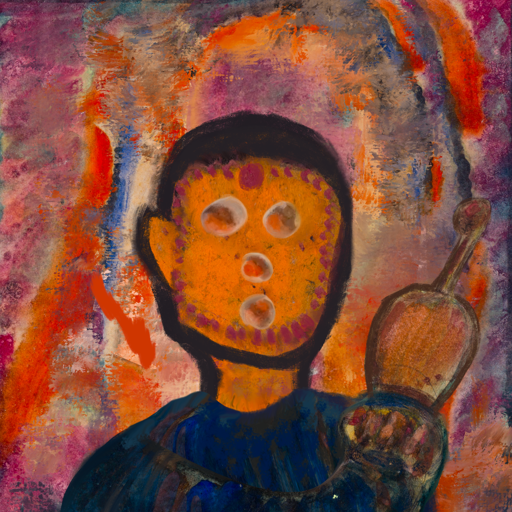
Background: Experience, Head And Neck Front: Doll, Face Front: Rupkatha, Bust: Pipe, Hair Front: Blank, Head Accessory: Blank, Second Necklace: Blank, Necklace: Blank, Baby: Blank